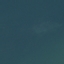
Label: SeaLake